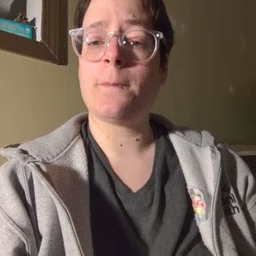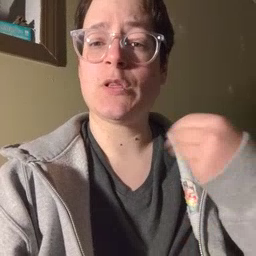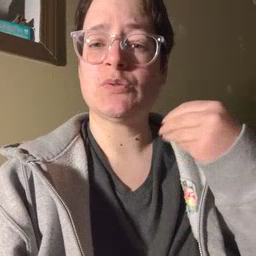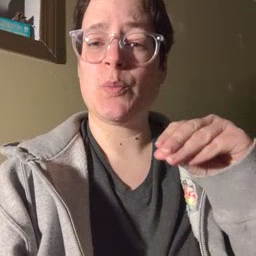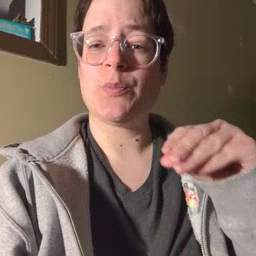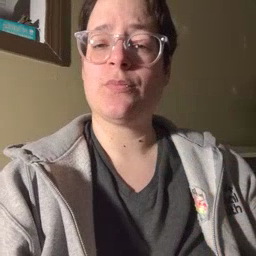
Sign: store